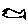
Label: fish